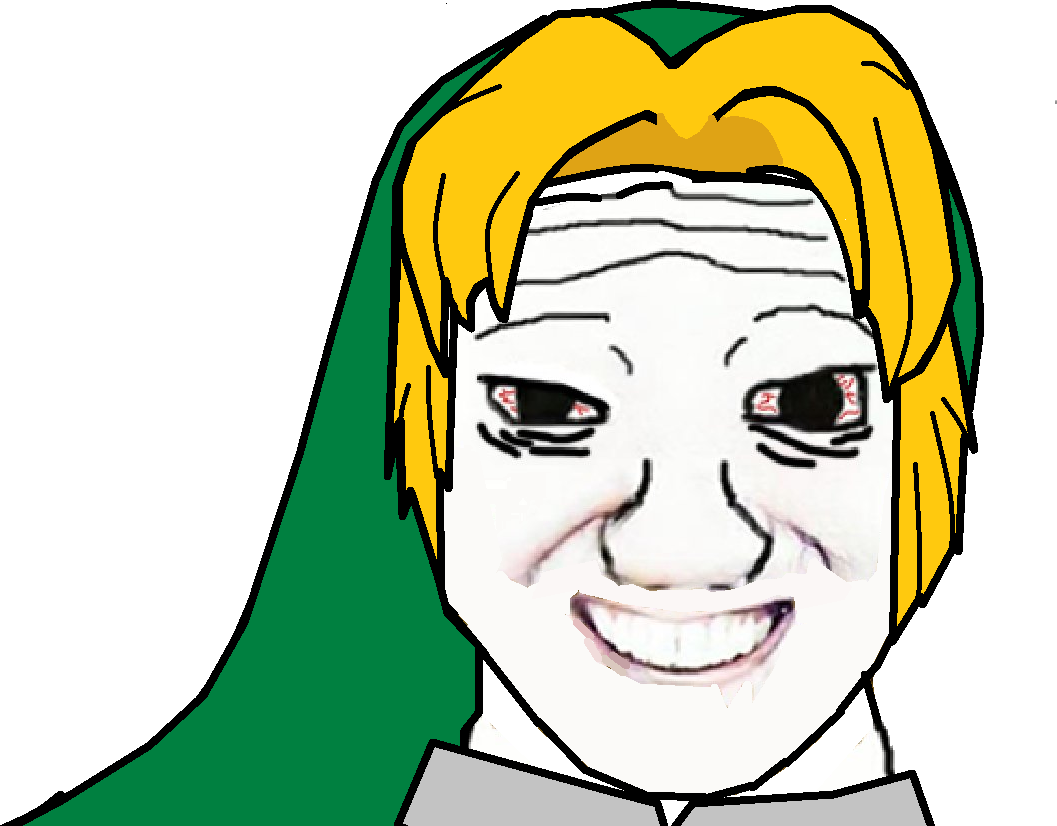
Label: 5_Coomer